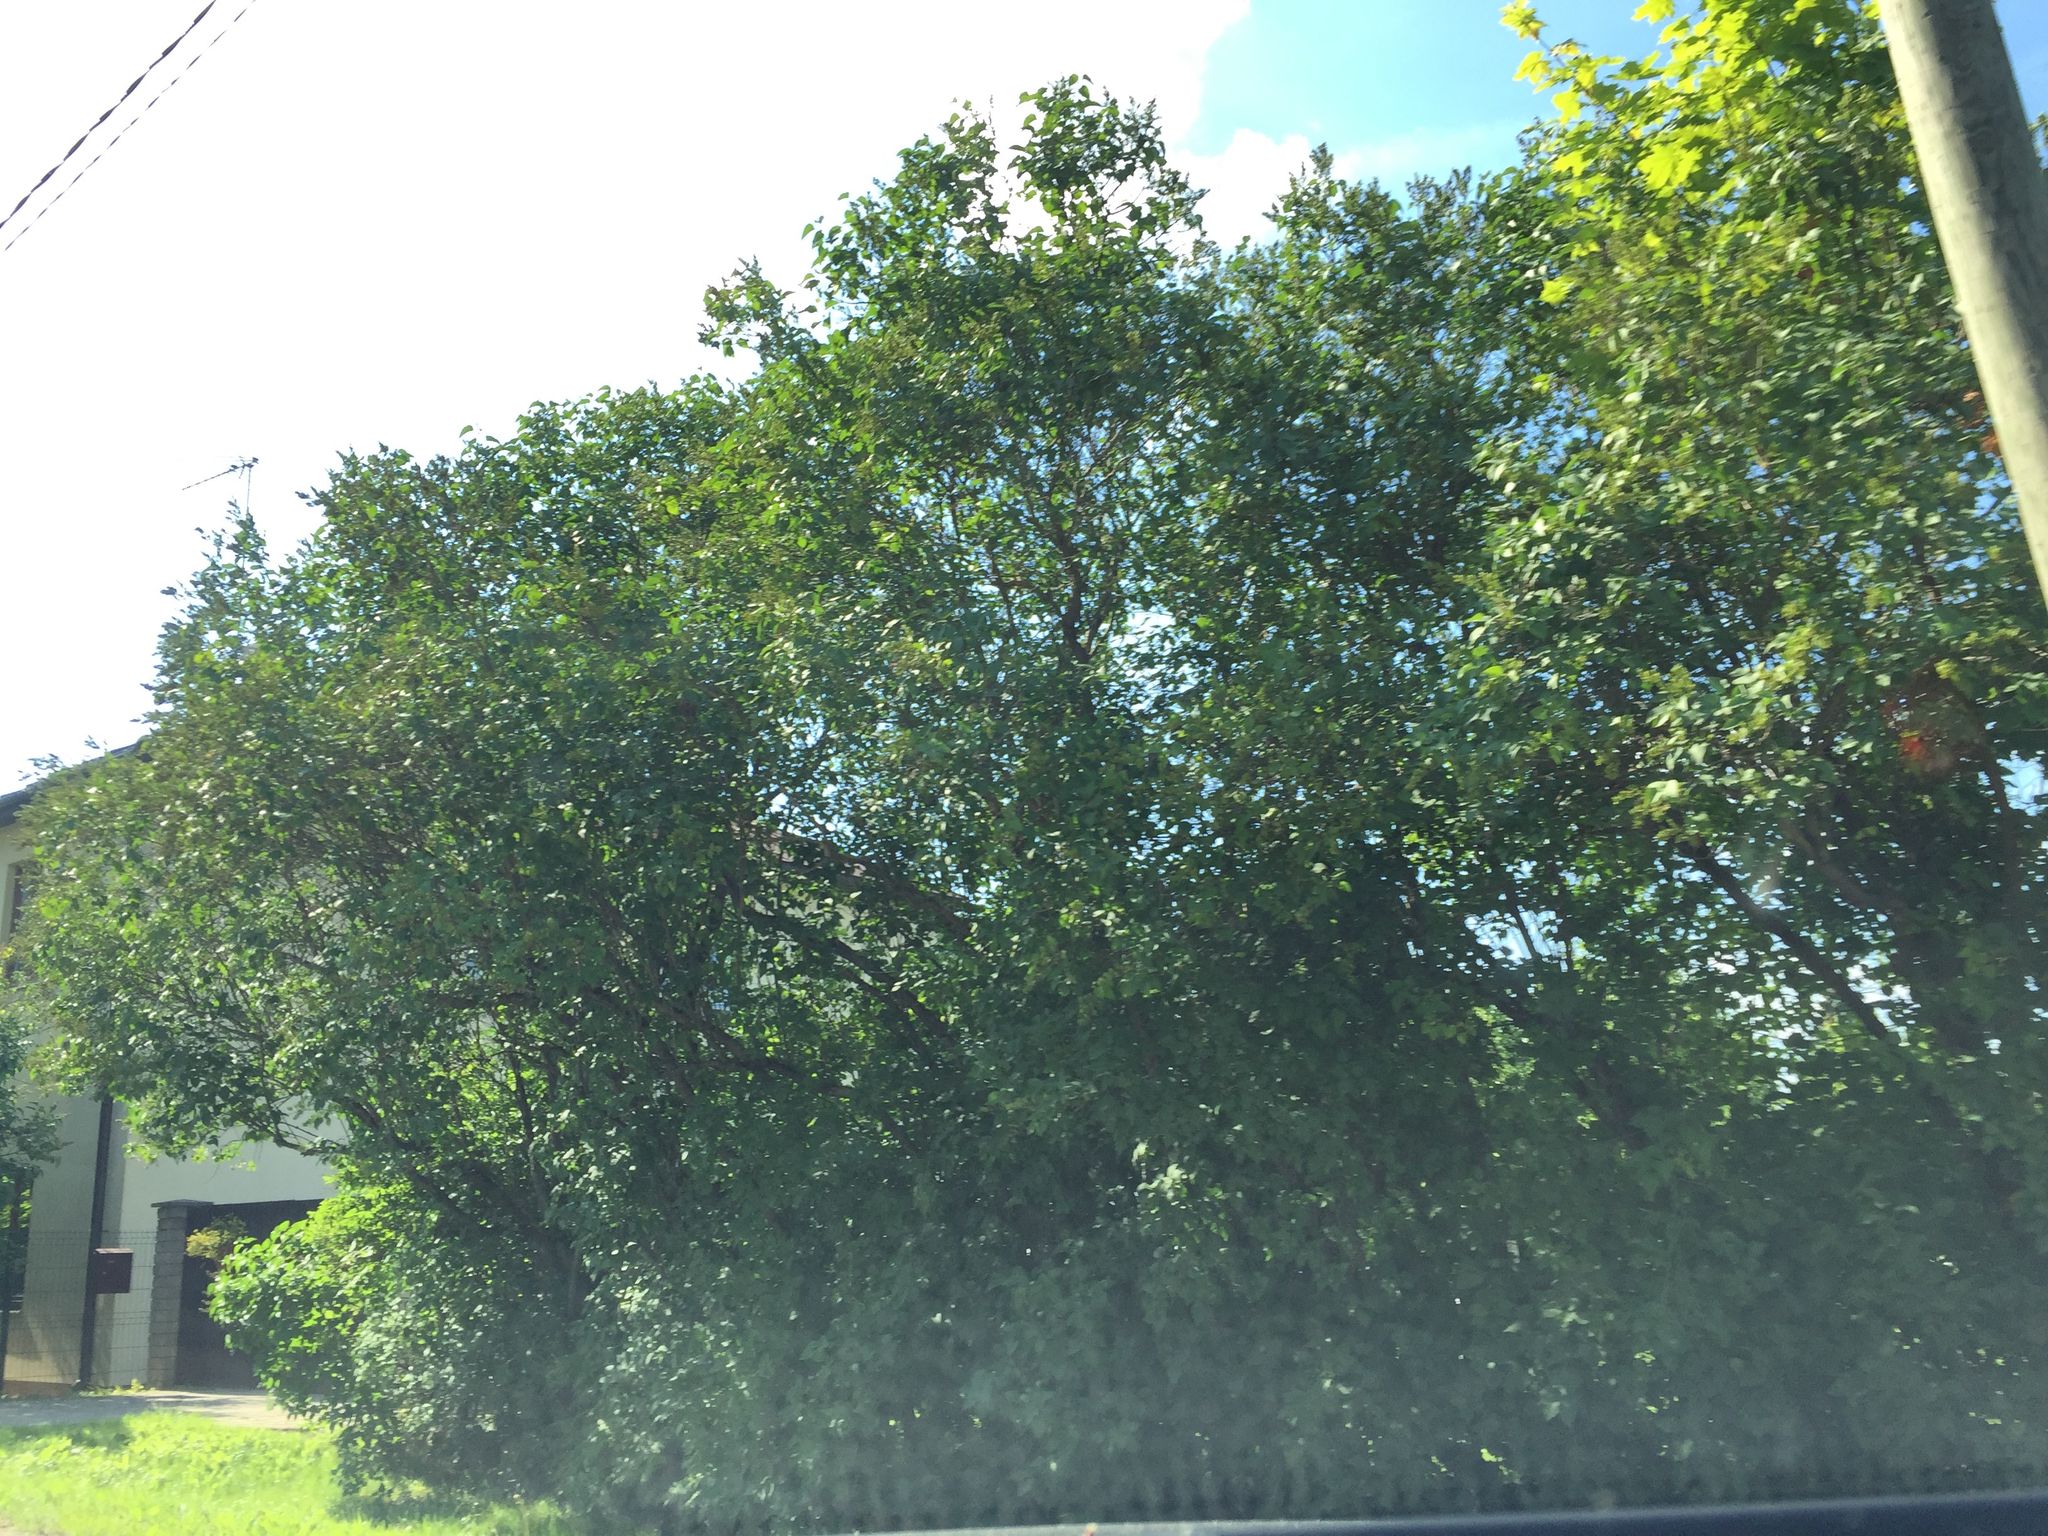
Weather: clear
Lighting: day
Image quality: good
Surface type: driving surface
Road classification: tertiary
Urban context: rural cluster
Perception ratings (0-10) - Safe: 6.98, Lively: 7.32, Beautiful: 8.46, Boring: 4.39, Depressing: 4.15, Wealthy: 3.51